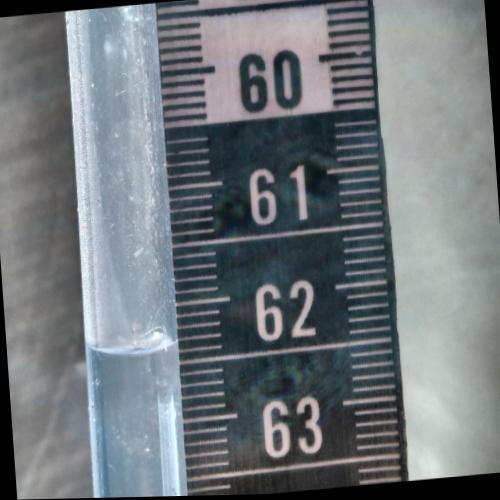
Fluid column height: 62.4 cm